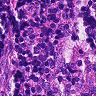
Metastatic tissue present: no